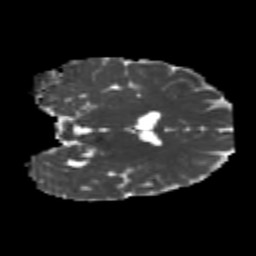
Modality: MD
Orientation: coronal
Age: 20
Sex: female
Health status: healthy
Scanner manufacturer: philips
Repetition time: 7.513 s
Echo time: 0.08815 s